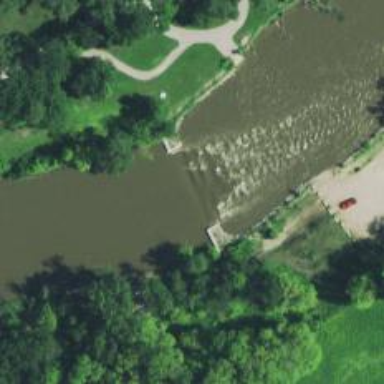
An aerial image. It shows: Weir along the waterway.